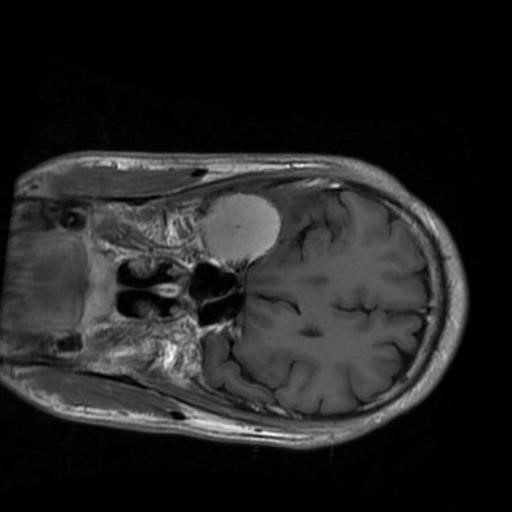
Label: brain_menin